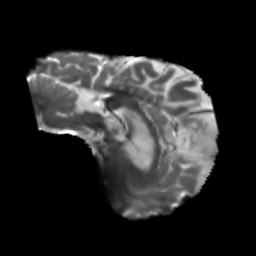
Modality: T2w
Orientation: sagittal
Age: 46
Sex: female
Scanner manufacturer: siemens
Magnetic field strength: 3 T
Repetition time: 5.25 s
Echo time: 0.08 s